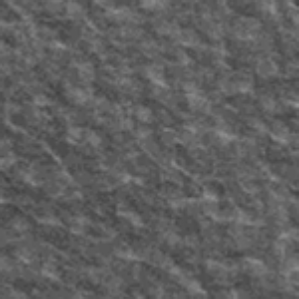
Label: frost